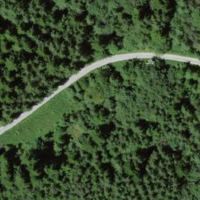
EUNIS habitat code: 44
Species observed at this site:
Cirsium arvense